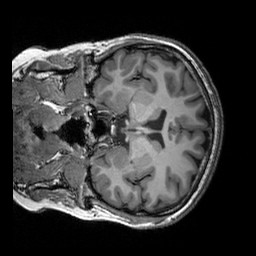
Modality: T1w
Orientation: coronal
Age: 23
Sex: female
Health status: healthy
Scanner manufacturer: siemens
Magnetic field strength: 3 T
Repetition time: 2.3 s
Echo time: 0.00303 s